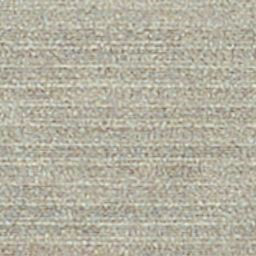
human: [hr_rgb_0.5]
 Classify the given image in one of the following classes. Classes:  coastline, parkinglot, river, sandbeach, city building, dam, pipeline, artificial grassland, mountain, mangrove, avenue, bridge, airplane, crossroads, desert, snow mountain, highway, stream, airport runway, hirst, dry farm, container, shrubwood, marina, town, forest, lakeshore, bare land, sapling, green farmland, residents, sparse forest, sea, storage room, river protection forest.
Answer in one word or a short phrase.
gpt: dry farm